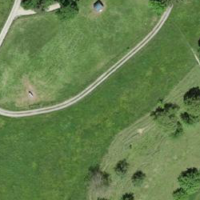
EUNIS habitat code: 24
Species observed at this site:
Alopecurus pratensis